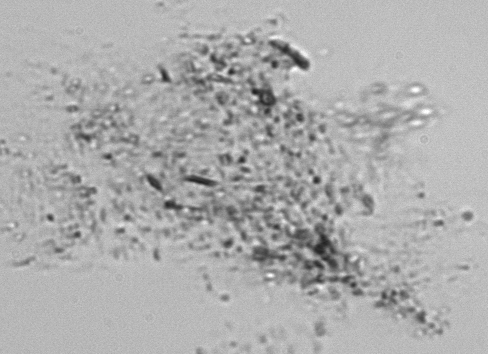
Label: Phaeocystis_debris